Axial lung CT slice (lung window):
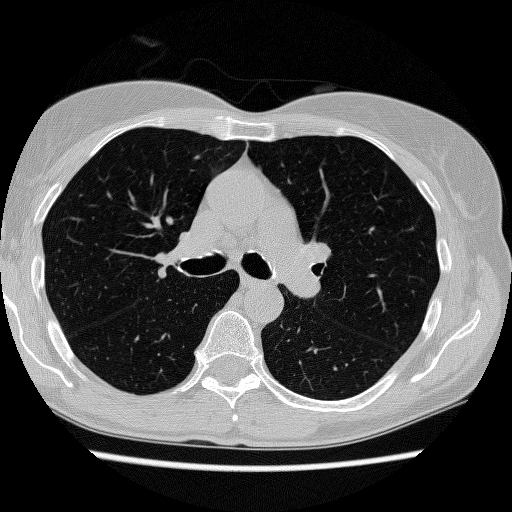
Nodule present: no